Field crop: maize
Growth stage: 2
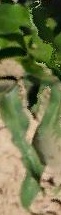
Species: maize